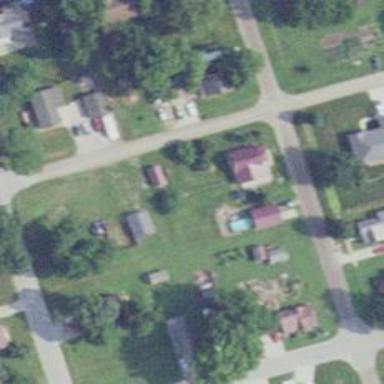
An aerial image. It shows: Alley classified as service road.